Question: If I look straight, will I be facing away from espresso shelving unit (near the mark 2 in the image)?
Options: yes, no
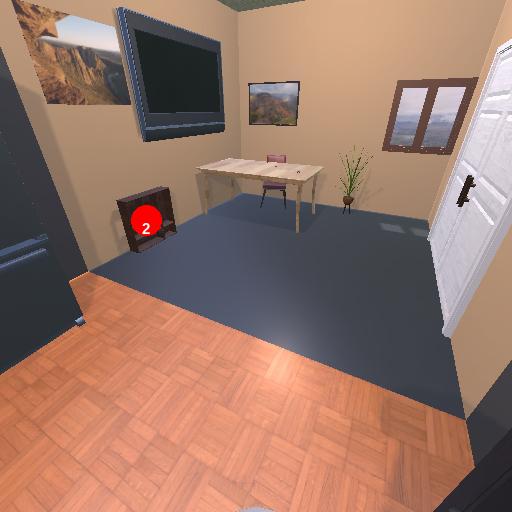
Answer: yes